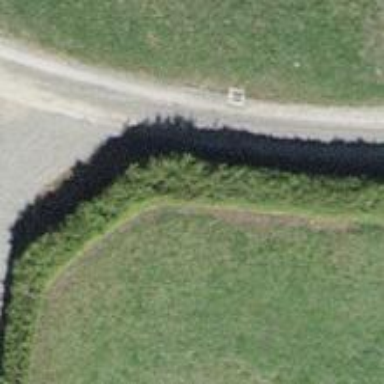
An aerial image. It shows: Hedge acting as barrier.